Field crop: maize
Growth stage: 1
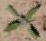
Species: atriplex